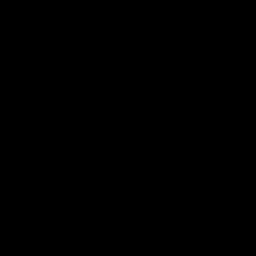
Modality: T1w
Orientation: sagittal
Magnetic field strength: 3 T